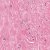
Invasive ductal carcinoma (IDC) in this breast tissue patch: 0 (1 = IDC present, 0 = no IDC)